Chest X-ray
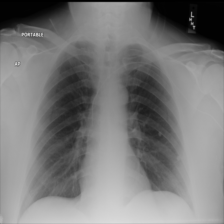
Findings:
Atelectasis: negative
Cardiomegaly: negative
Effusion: negative
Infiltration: negative
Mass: negative
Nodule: negative
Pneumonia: negative
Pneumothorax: negative
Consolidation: negative
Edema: negative
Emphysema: negative
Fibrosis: negative
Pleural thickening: negative
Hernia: negative